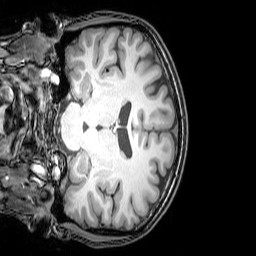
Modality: T1w
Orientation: coronal
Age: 24
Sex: male
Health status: healthy
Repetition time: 0.081 s
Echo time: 0.037 s